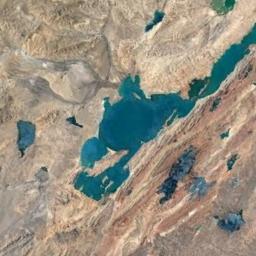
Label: lake